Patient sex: F
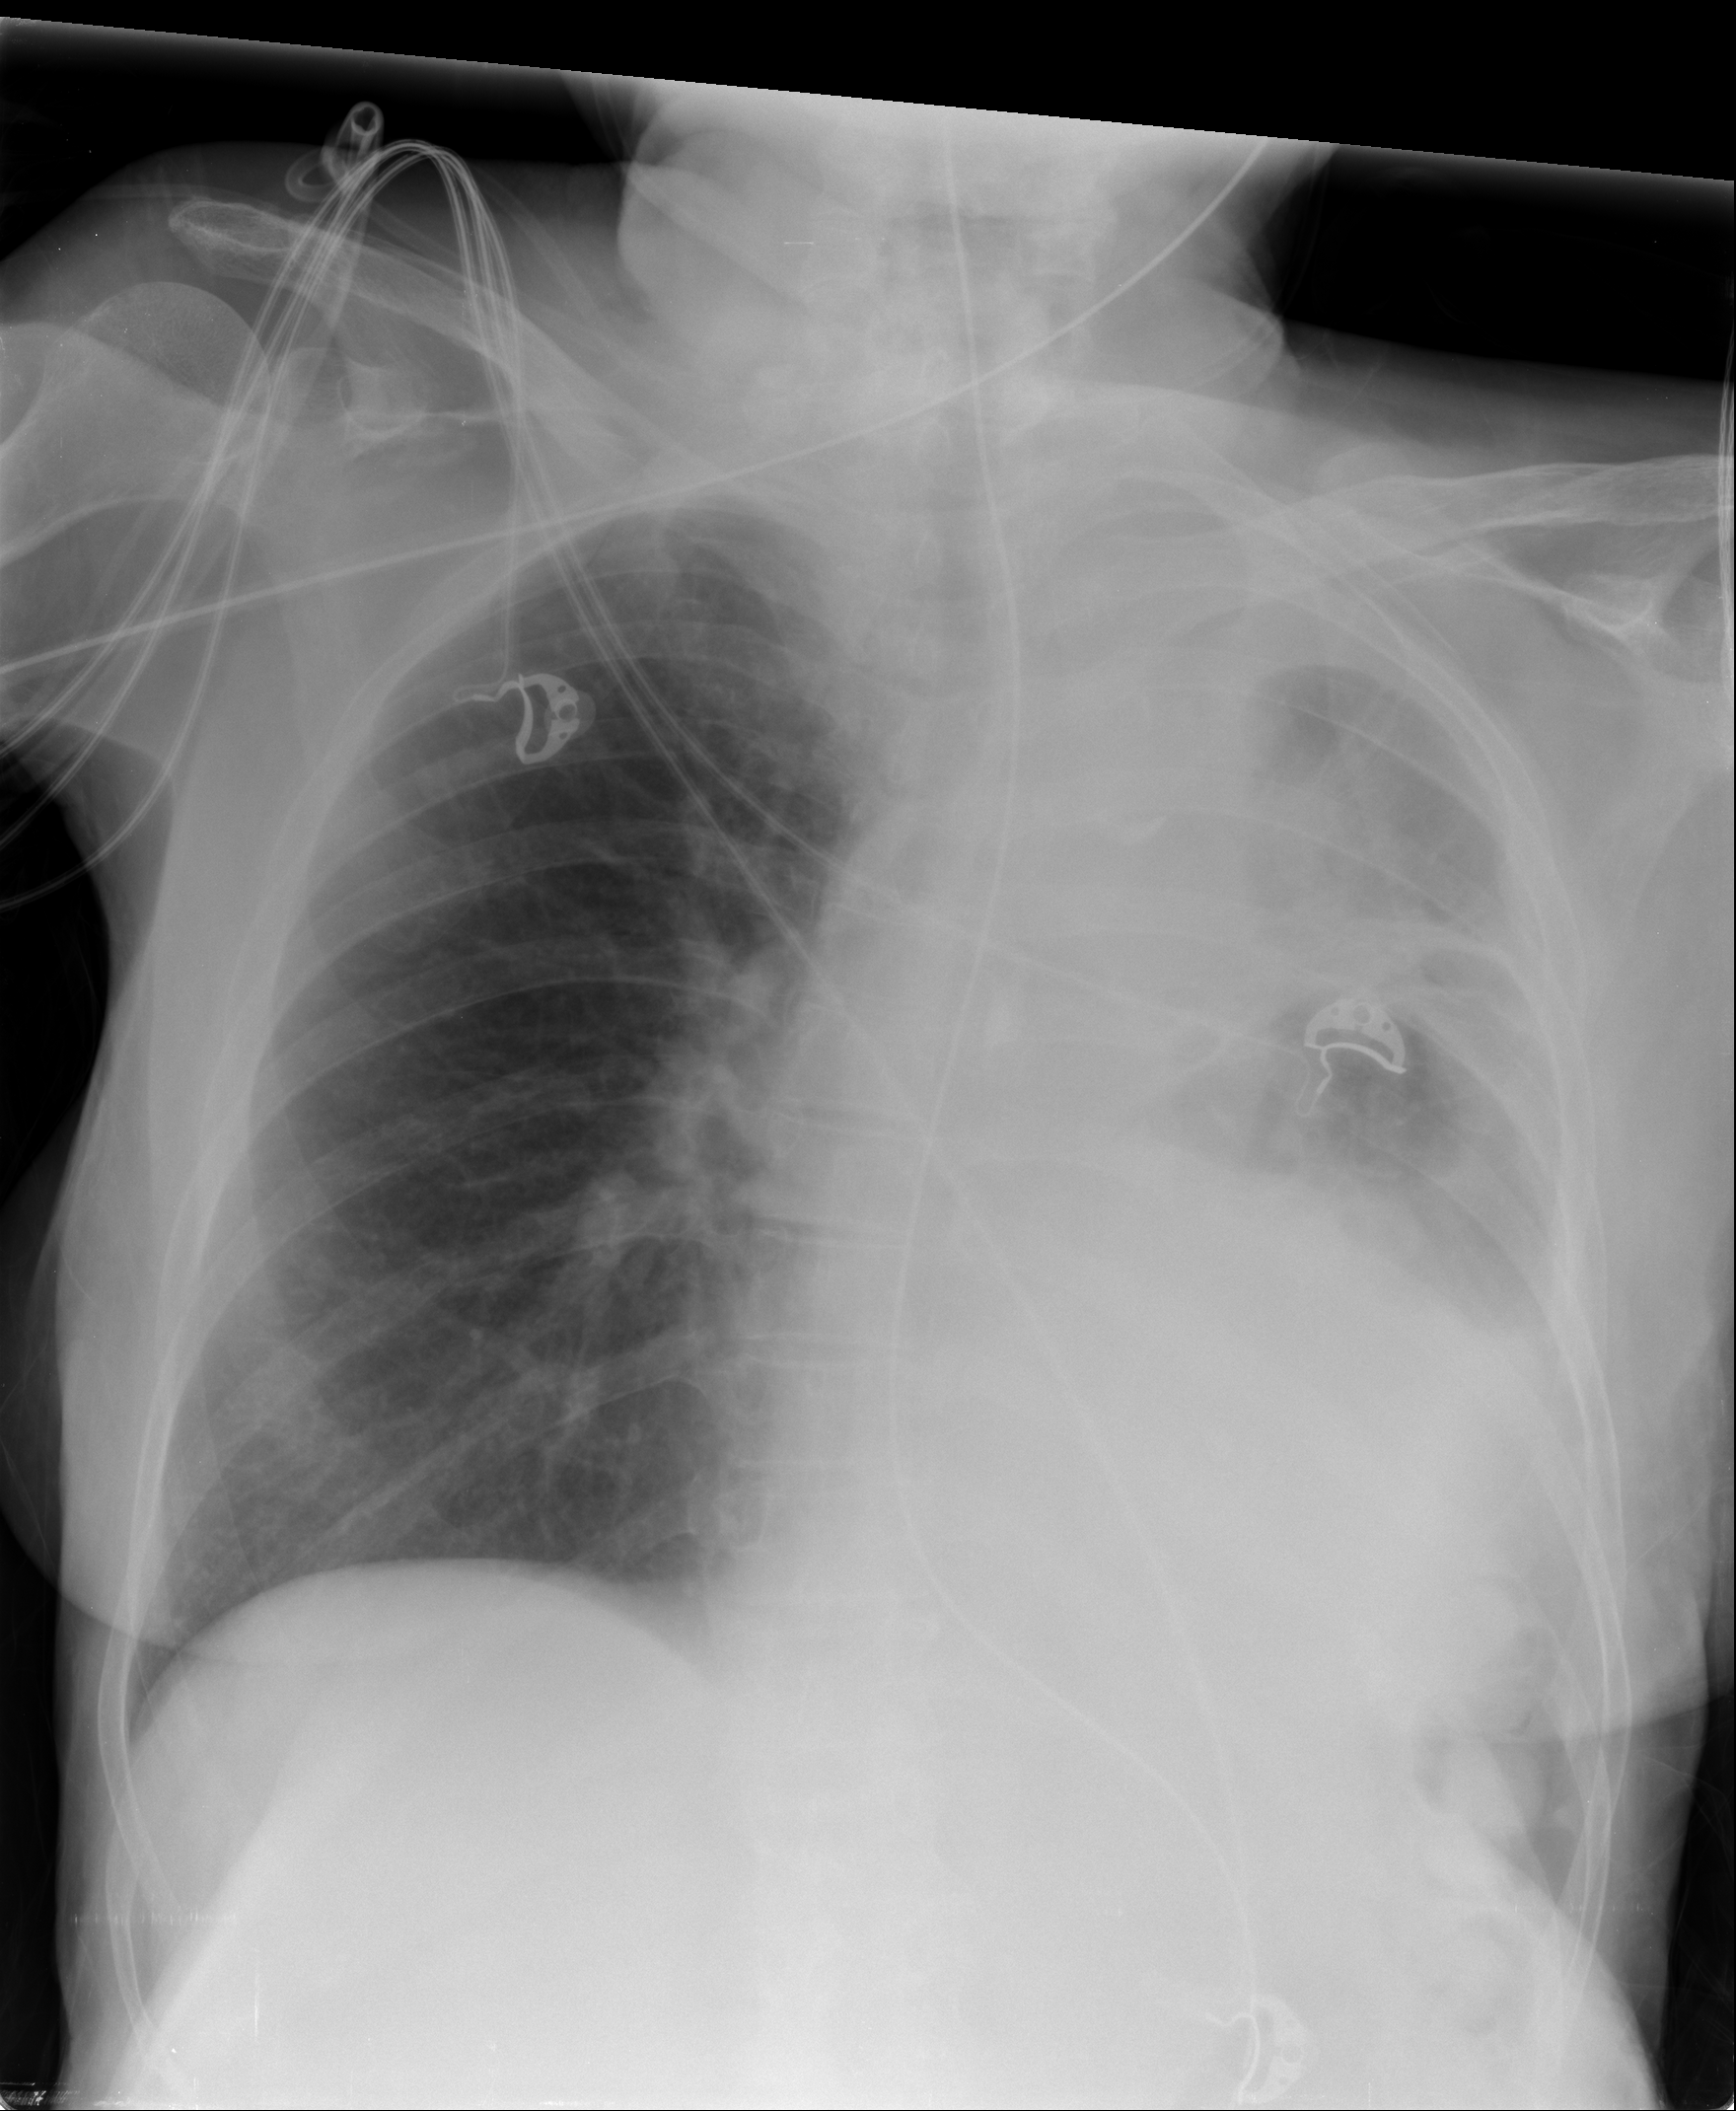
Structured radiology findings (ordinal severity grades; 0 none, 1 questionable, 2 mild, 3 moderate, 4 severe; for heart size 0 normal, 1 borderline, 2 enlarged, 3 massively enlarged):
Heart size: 2
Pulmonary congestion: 1
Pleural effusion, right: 0
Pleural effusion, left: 2
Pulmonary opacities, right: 0
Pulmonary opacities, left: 3
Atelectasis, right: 0
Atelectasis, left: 3